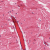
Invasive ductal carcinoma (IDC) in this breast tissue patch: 0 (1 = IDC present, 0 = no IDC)